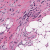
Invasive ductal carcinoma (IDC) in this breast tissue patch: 0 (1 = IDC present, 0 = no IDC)